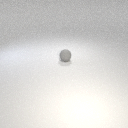
small gray rubber sphere